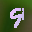
Label: 9